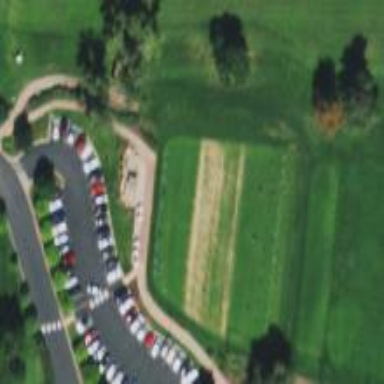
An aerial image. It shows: Grassy area designated as golf tee.